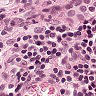
Metastatic tissue present: yes